Question: I am serializing and deserializing an Object in C# for Windows 8 Apps.
I am serializing my Object before passing it to the next View, because passing an object throws out exceptions.
function OnNavigatedTo:
'''
protected override void OnNavigatedTo(NavigationEventArgs e)
{
base.OnNavigatedTo(e);
string XMLString = e.Parameter.ToString();
var thisChannel = XmlDeserializeFromString(XMLString, typeof(Channel));
....}
'''
Deserializing Function:
'''
public static Channel XmlDeserializeFromString<Channel>(string objectData)
{
return (Channel)XmlDeserializeFromString(objectData, typeof(Channel));
}
public static object XmlDeserializeFromString(string objectData, Type type)
{
var serializer = new XmlSerializer(type);
object result;
using (TextReader reader = new StringReader(objectData))
{
result = serializer.Deserialize(reader);
}
return result;
}
'''

I want to access the data in this Object, but something like: thisChannel.Name doesn't work. And I don't know how that I can continue working with this Object.
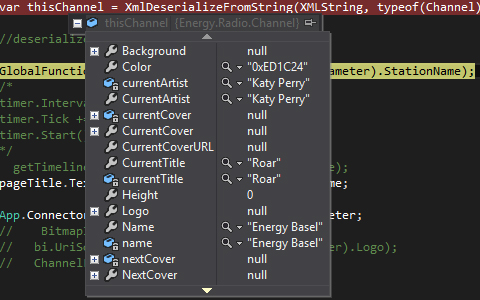
Answer: Start by dropping 'var' in this line:
'''
//var thisChannel = XmlDeserializeFromString(XMLString, typeof(Channel));
Channel thisChannel = XmlDeserializeFromString(XMLString, typeof(Channel));
'''
and then you will at least get an error when the wrong 'object XmlDeserializeFromString()' is selected.
And to be sure you use the right one:
'''
Channel thisChannel = XmlDeserializeFromString<Channel>(XMLString);
'''
Overloading should be used with care and generally not mixed with Type parameters.